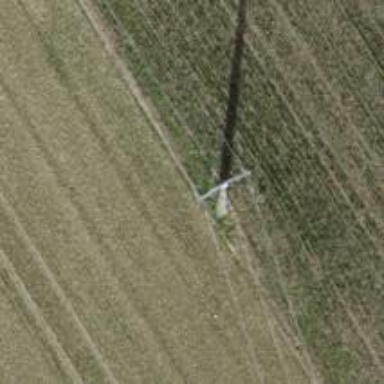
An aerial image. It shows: Minor power line.